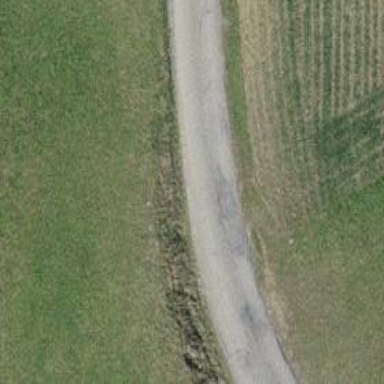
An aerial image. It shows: Unclassified road.